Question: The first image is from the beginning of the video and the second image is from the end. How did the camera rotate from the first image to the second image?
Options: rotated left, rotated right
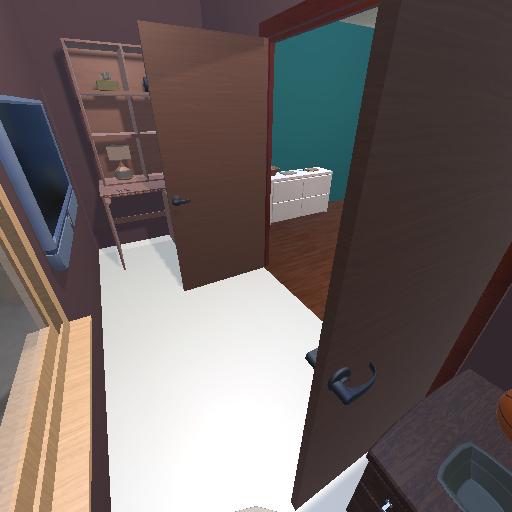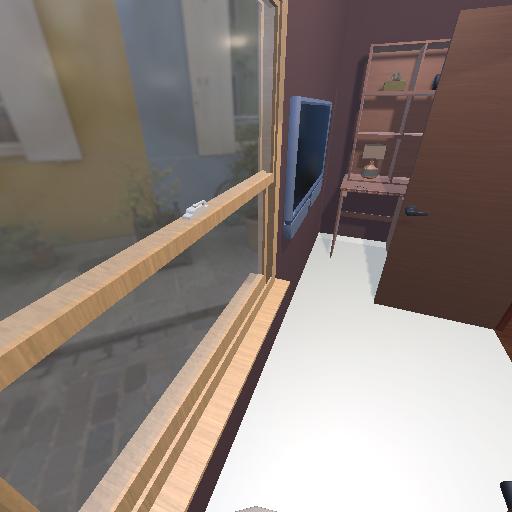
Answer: rotated left